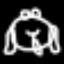
Label: frog